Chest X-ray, PA view. Patient: 45 years old, sex F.
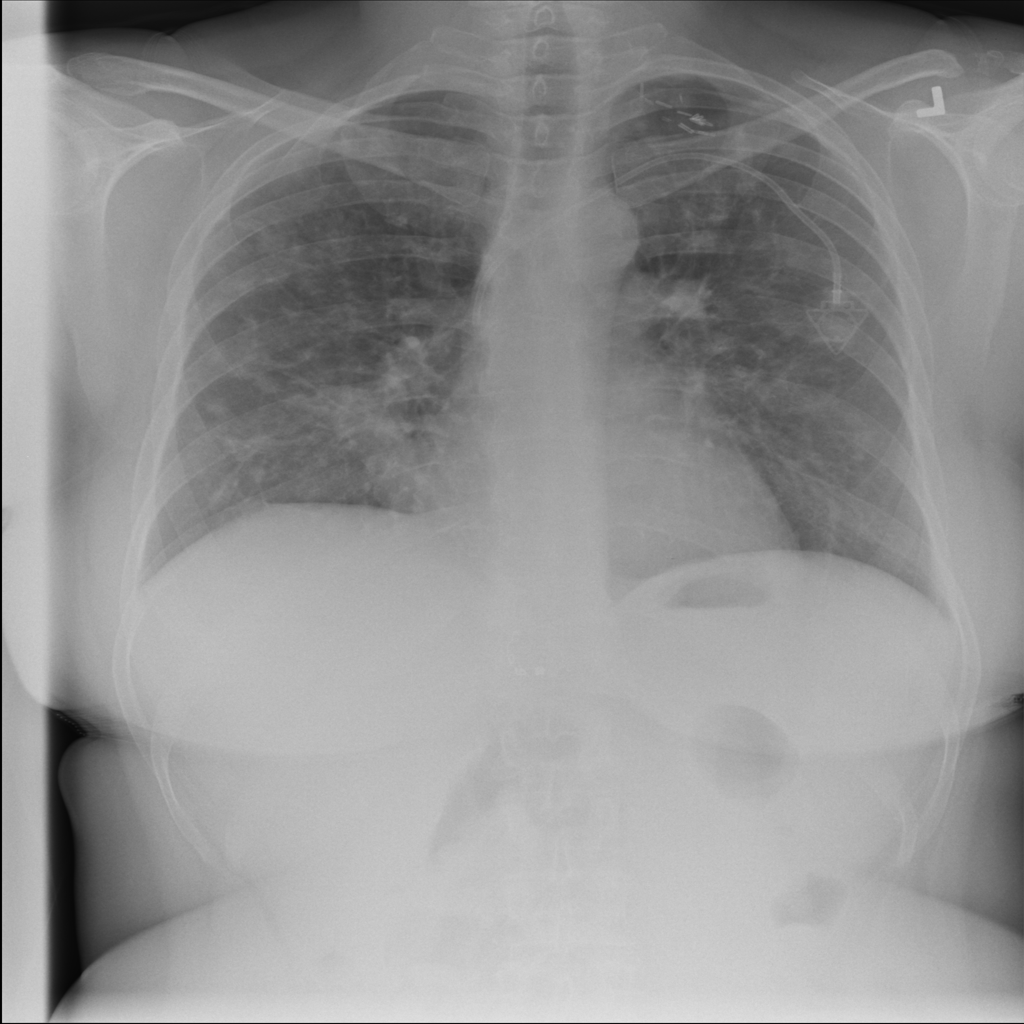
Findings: Nodule